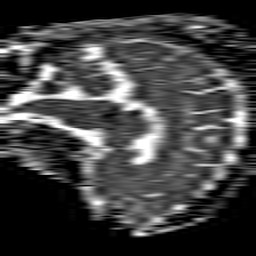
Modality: ADC
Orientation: sagittal
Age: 36
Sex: female
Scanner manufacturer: philips
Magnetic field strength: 1.5 T
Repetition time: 4.6 s
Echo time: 0.08517 s